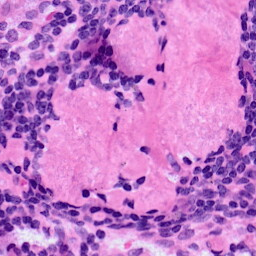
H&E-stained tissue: LymphNode